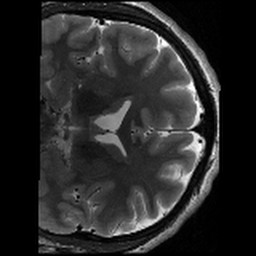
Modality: T2w
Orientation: coronal
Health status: healthy
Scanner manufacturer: siemens
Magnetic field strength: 3 T
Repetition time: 8.02 s
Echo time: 0.08 s